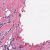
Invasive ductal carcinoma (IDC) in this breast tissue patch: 1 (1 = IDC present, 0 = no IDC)